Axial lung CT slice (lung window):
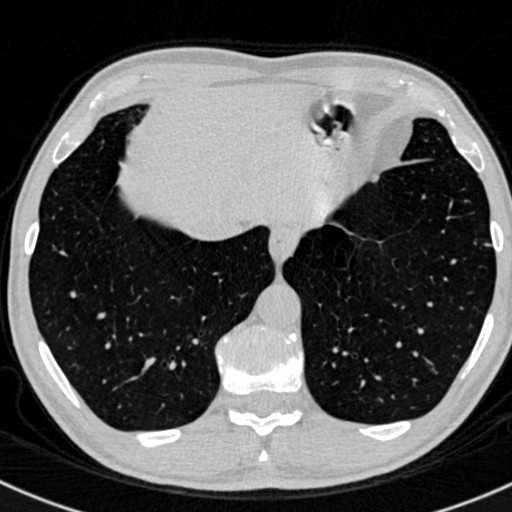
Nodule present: yes
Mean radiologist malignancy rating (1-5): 1